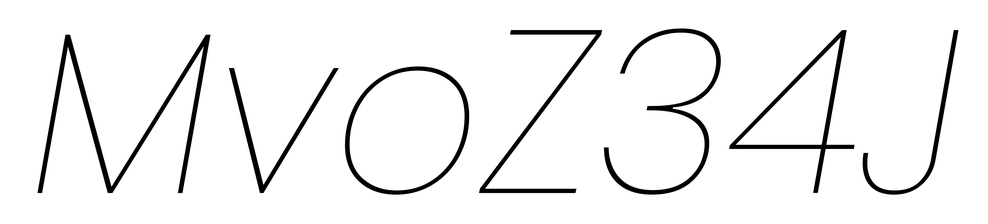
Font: Poppins-ThinItalic